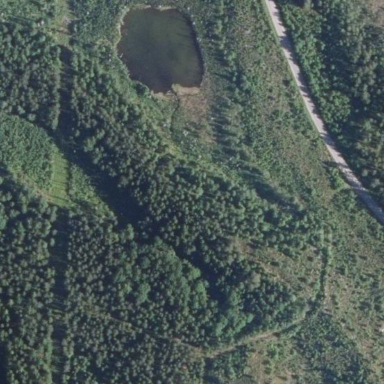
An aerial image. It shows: Clearcut man-made area surrounded by scrub vegetation.